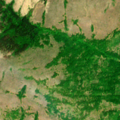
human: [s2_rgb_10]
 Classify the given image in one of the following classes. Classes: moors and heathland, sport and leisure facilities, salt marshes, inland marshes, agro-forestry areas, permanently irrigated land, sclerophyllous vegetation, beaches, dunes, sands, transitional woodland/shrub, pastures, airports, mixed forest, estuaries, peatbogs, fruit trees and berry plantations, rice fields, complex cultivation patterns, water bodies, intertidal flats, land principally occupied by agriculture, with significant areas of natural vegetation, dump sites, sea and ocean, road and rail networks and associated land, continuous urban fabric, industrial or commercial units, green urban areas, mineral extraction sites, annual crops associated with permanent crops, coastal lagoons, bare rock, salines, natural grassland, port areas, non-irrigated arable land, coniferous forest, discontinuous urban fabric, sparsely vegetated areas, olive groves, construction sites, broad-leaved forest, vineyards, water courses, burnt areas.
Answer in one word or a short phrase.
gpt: natural grassland, transitional woodland/shrub